七年级 · 度量几何学
如图, $A B$ 和 $C D$ 相交于点 $O, \angle C=\angle C O A, \angle B D C=\angle B O D, A P 、 D P$ 分别平分 $\angle C A O$ 和 $\angle B D C$,若 $\angle C+\angle P+\angle B=165^{\circ}$, 则 $\angle C$ 的度数是

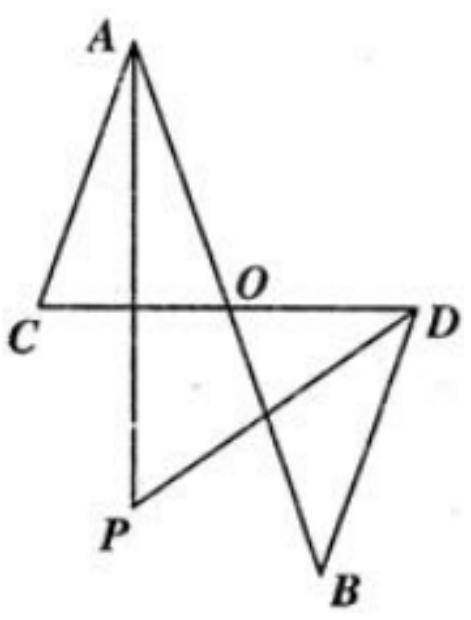
答案: 0^{\circ}$
解析:

【分析】

本题考查的知识点是平行线的判定和性质, 角平分线的定义, 三角形的内角和定理,

【解答】